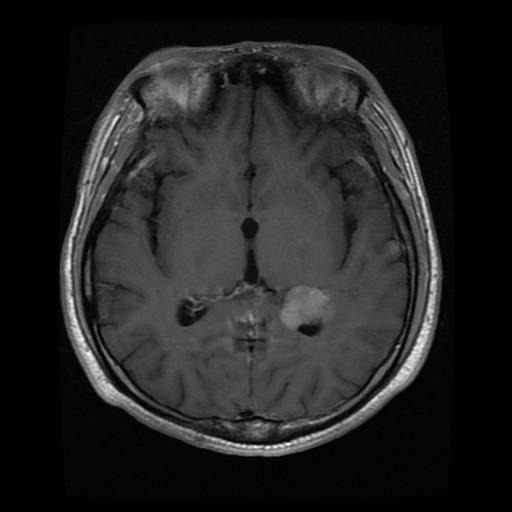
Label: meningioma